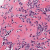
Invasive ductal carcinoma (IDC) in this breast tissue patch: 1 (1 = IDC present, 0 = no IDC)